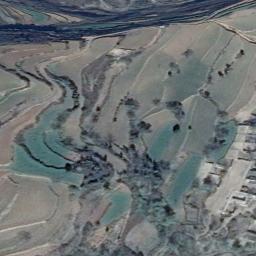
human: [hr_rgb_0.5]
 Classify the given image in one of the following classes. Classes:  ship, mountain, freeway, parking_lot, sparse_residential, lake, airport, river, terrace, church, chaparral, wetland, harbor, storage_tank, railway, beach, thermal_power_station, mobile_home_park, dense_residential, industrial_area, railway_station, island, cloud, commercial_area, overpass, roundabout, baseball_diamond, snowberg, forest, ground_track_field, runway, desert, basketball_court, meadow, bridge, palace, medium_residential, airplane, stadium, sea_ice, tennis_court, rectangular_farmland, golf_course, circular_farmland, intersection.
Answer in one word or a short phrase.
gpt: terrace